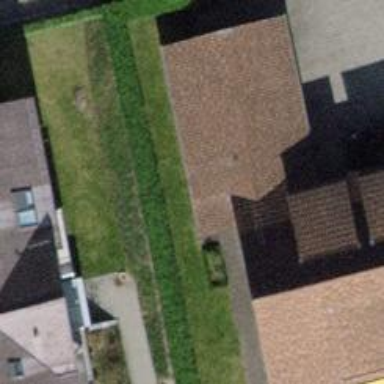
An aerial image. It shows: Garage.